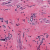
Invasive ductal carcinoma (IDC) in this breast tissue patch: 0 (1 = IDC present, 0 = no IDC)